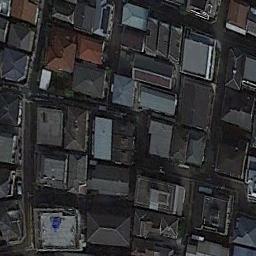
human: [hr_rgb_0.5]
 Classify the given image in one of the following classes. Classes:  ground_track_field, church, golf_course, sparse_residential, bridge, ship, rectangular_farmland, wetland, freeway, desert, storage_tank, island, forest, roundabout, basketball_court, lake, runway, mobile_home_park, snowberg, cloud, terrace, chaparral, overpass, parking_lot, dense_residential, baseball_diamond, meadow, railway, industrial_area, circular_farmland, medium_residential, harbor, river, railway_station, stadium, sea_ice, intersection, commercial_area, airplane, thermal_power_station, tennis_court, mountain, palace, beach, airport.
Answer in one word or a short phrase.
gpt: dense_residential